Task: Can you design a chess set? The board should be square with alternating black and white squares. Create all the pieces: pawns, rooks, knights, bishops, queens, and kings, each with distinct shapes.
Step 2456:
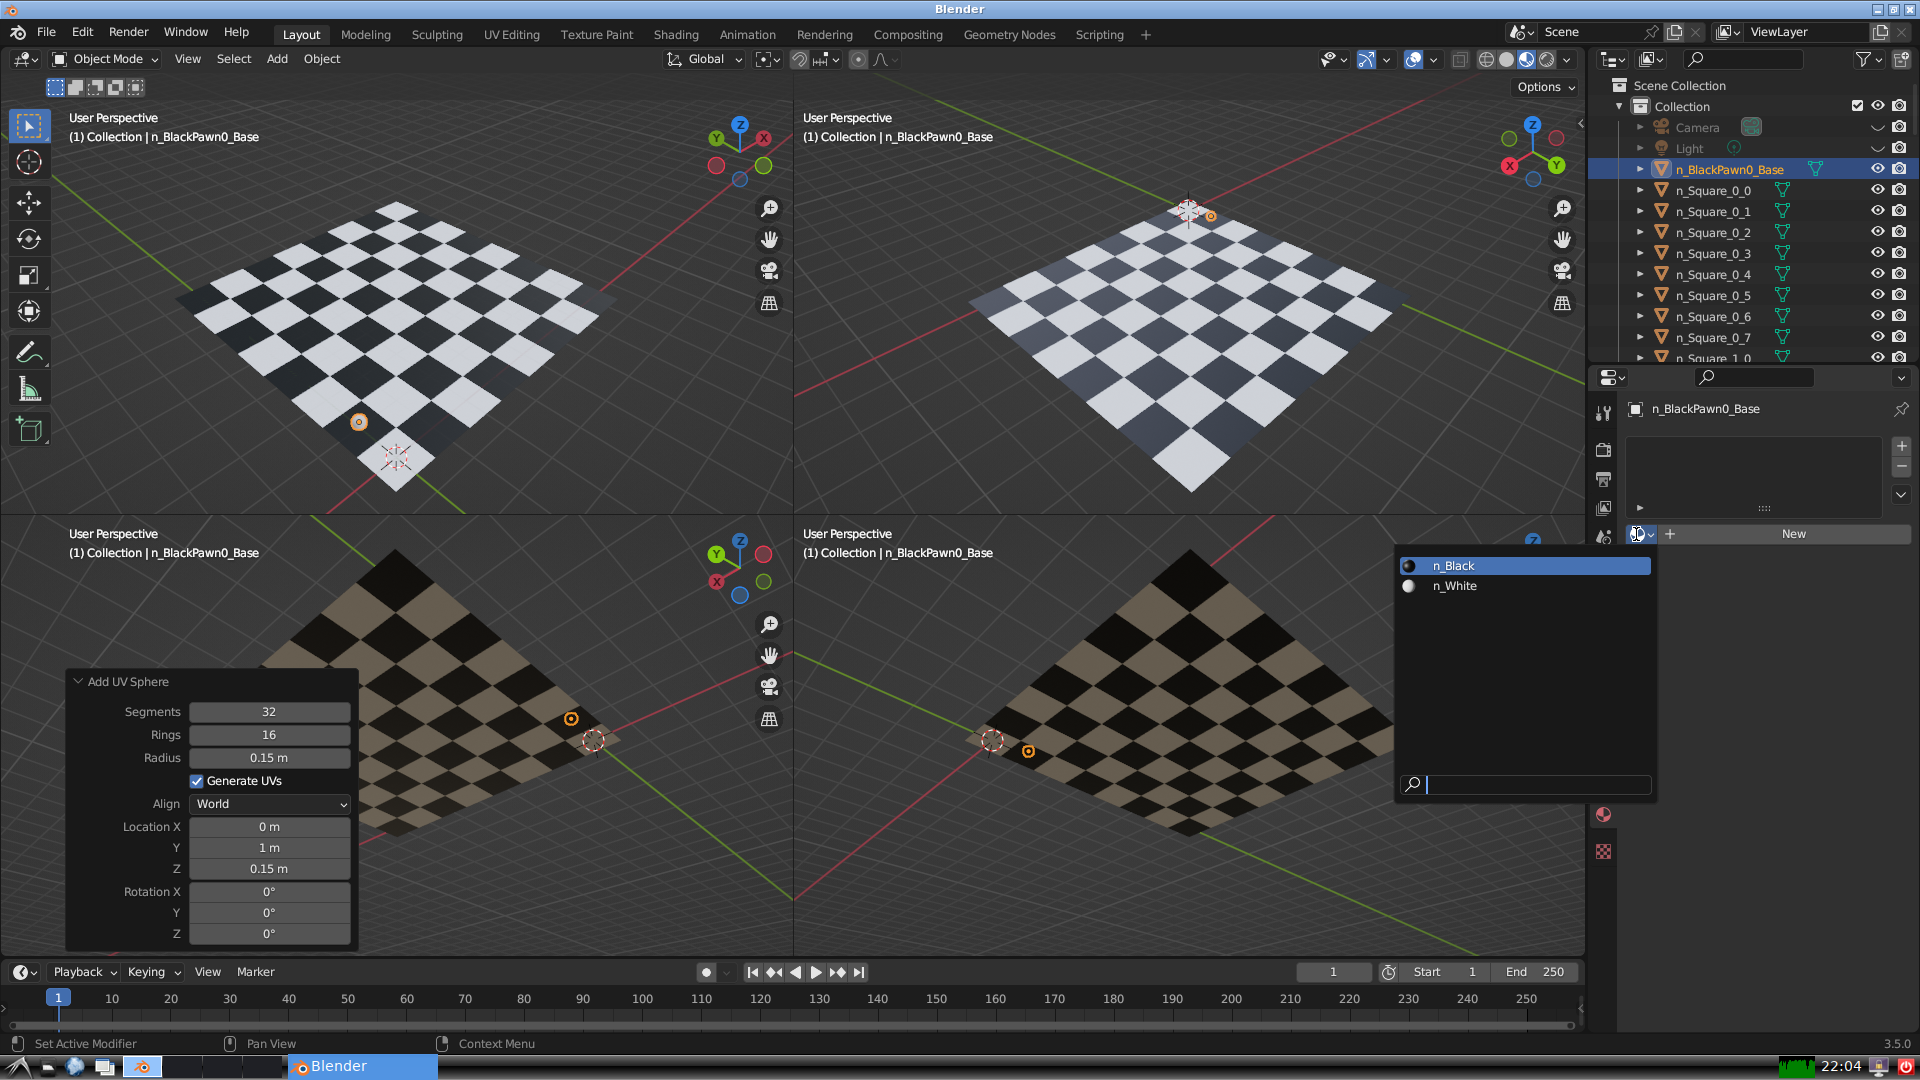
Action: input_text: n_Black